Question: I am using Visual Basic express 2010.I want to create a programm that is asking for number and stops when 0 is given.Then I want to check all that values to find the minimum value the maximum value the average and the sum.I have that code:
'''
Public Class Form1
Private Sub Button1_Click(ByVal sender As System.Object, ByVal e As System.EventArgs) Handles Button1.Click
Dim total As Integer
total = 0
Dim average As Integer
average = 0
Dim loops As Integer
loops = 0
Dim max As Integer
max = 0
Dim min As Integer
min = Val(InputBox("Give me the first number"))
Dim number As Integer
number = Val(InputBox("Give me a number"))
Do Until number = 0
loops = loops + 1
If number < min Then
min = number
ElseIf number > max Then
max = number
End If
total = number + total
Loop
average = total / loops
MsgBox(total)
End Sub
End Class
'''
When i hit F5 it brings up the screen.After the first 2 inputboxes the program crashes.Any ideas?

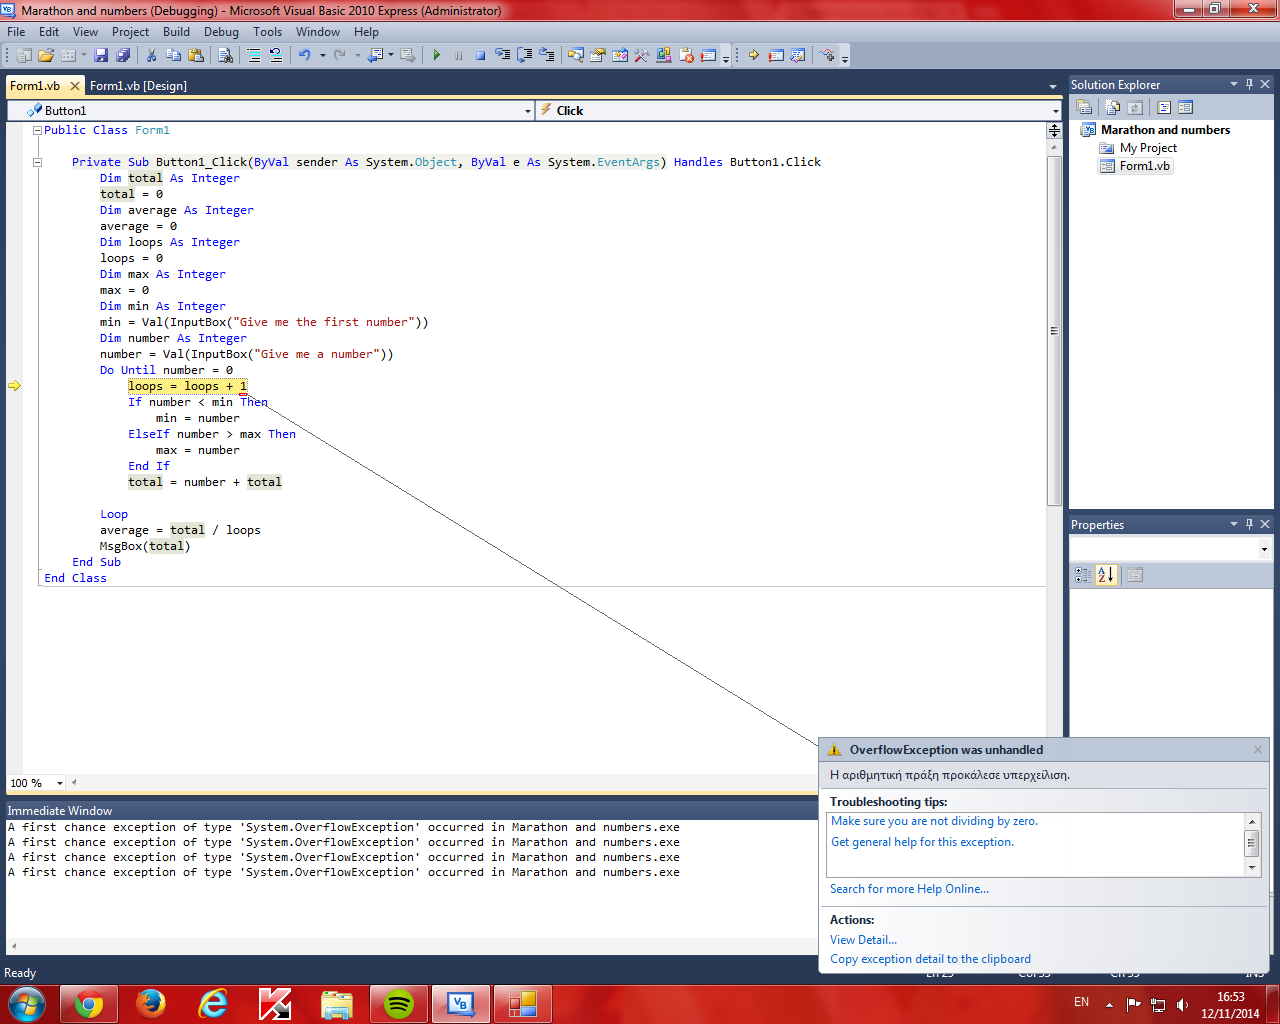
Answer: Hey take a look at this code.You had the problem because the number was not changing.
'''
Public Class Form1
Private Sub Button1_Click(ByVal sender As System.Object, ByVal e As System.EventArgs) Handles Button1.Click
Dim total As Integer
total = 0
Dim average As Integer
average = 0
Dim loops As Integer
loops = 0
Dim max As Integer
max = 0
Dim min As Integer
min = Val(InputBox("Give me the first number"))
Dim number As Integer
number = Val(InputBox("Give me a number"))
Do Until number = 0
loops = loops + 1
If number < min Then
min = number
ElseIf number > max Then
max = number
End If
total = number + total
number = Val(InputBox("Give me a number"))
Loop
average = total / loops
MsgBox(total)
End Sub
End Class
'''